Aerial crown-view tile of a tropical tree (Barro Colorado Island, Panama), acquired 20250217:
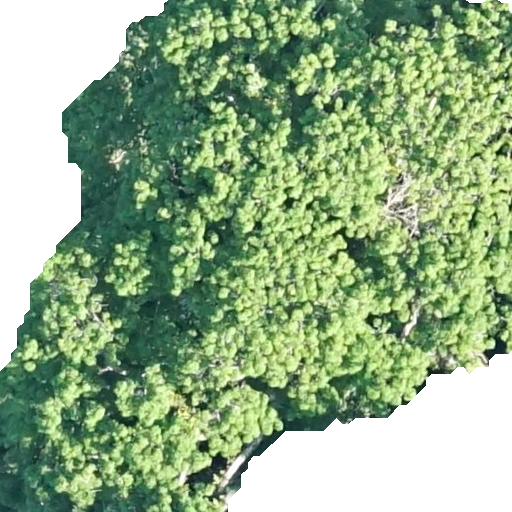
Species: Ceiba pentandra
GBIF accepted scientific name: Ceiba pentandra
Crown area: 343.02 m²